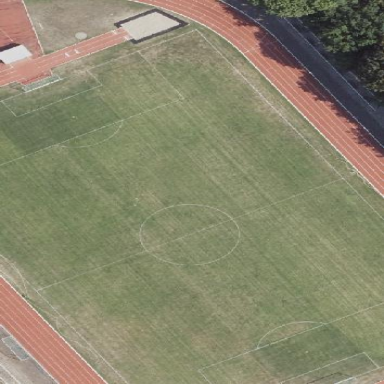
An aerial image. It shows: Soccer pitch with grass surface for leisure land.